Field crop: tomato
Growth stage: 2
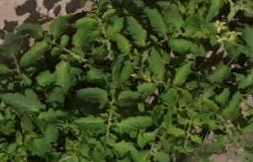
Species: tomato